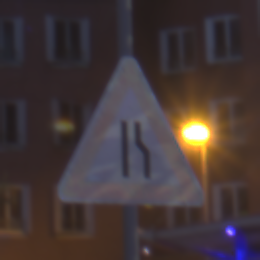
Verkehrszeichen: EinseitigVerengteFahrbahnRechts
Umgebung: Outdoor, Urban
Tageszeit: Night
Wetter: PartlyCloudy
Licht: Artificial
Jahreszeit: NotSpecified
Kontrast: HighContrast